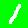
Digit: 1